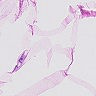
Metastatic tissue present: no